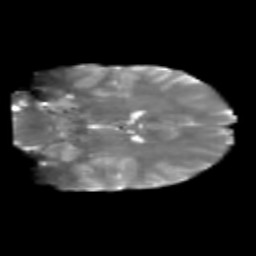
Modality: T2w
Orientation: coronal
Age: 23
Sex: male
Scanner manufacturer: siemens
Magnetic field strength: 3 T
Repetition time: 1.8 s
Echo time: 0.07 s